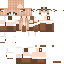
A female human skin with medium skin, wearing brown long hair dressed in a blue hoodie and brown pants, featuring a closed mouth.